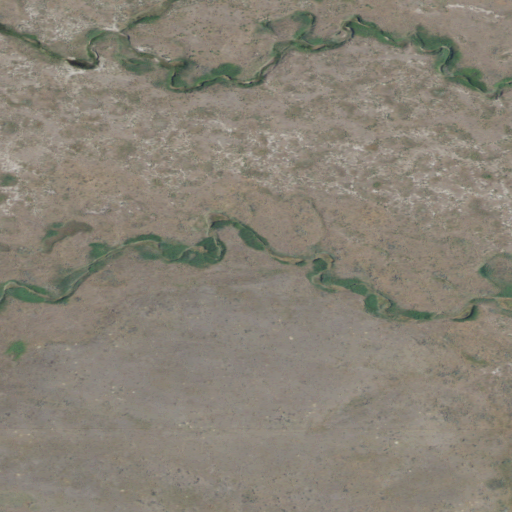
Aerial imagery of valley in Montana named Carske Coulee containing shrub and grassland